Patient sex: M
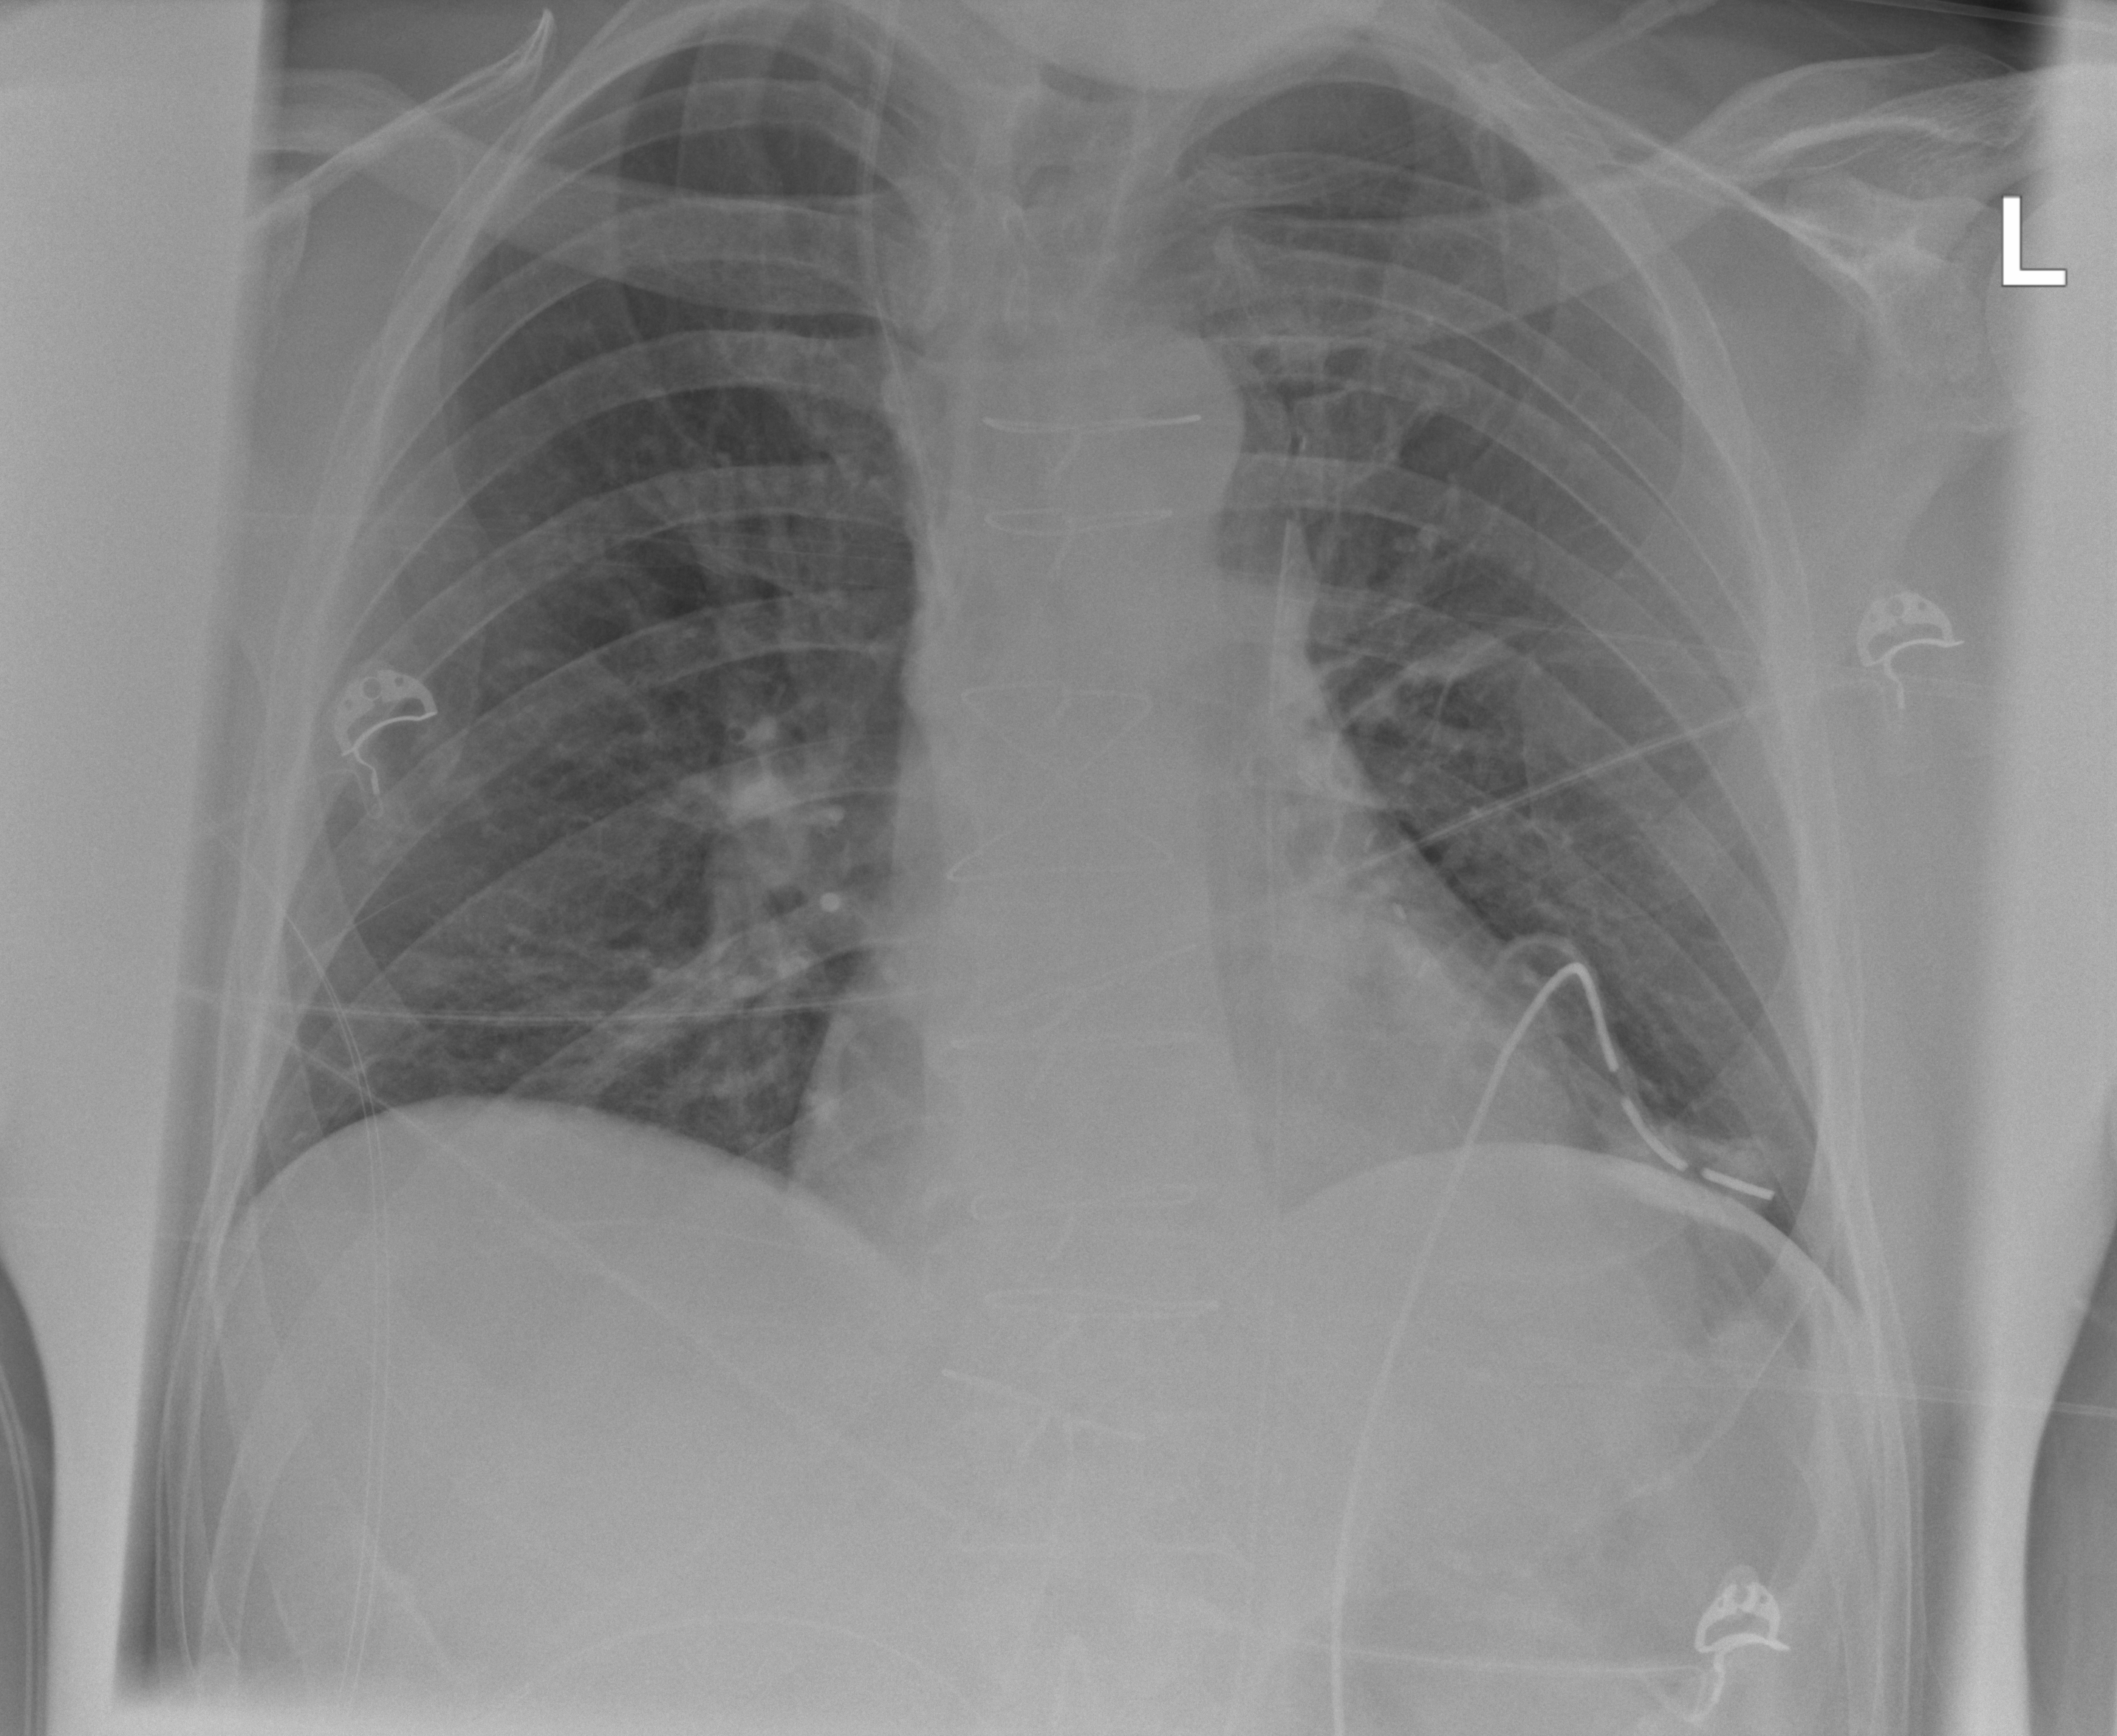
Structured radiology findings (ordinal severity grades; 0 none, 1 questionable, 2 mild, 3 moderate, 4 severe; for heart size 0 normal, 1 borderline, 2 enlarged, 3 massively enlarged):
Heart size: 0
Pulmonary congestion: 0
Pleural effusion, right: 0
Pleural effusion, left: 0
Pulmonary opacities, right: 0
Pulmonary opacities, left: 0
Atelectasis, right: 0
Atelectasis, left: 2